Question: What's meant to happen is that when the a row is double clicked on the database the program should pull the data out of that row and fill it in the text boxes. This is the code I have so far, when double clicking a row I get "No data exists for the row/column".
Thanks,
'''
Private Sub dtg_Email_DoubleClick(ByVal sender As System.Object, ByVal e As System.EventArgs) Handles dtg_Email.DoubleClick
Dim conn As New OleDbConnection
Dim cmd As New OleDbCommand
Dim dr As OleDbDataReader
Try
conn = New OleDbConnection(Get_Constring)
conn.Open()
cmd.Connection = conn
cmd.CommandText = CommandType.Text
ReadPlayerID = Team_Database.PlayerID
cmd.CommandText = "SELECT Surname, Forename, Email FROM PlayerDatabase WHERE ID = " & ReadPlayerID
dr = cmd.ExecuteReader
Me.txt_Surname.Text = IIf(Not IsDBNull(dr("Surname")), dr("Surname"), "")
Me.txt_Forename.Text = IIf(Not IsDBNull(dr("Forename")), dr("Forename"), "")
Me.txt_Email.Text = IIf(Not IsDBNull(dr("Email")), dr("Email"), "")
Catch ex As Exception
MsgBox(ErrorToString)
Finally
conn.Close()
End Try
End Sub
'''

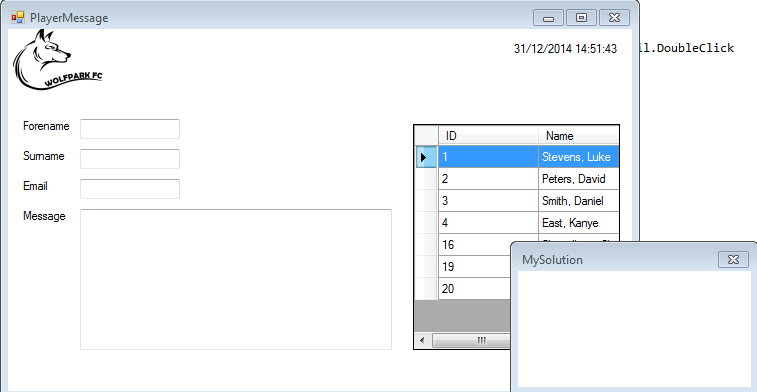
Answer: You need to call 'dr.Read' to advance to the next (first in this case) record before you can grab any data from the first row.
'''
dr = cmd.ExecuteReader
dr.Read
Me.txt_Surname.Text = IIf(Not IsDBNull(dr("Surname")), dr("Surname"), "")
'''